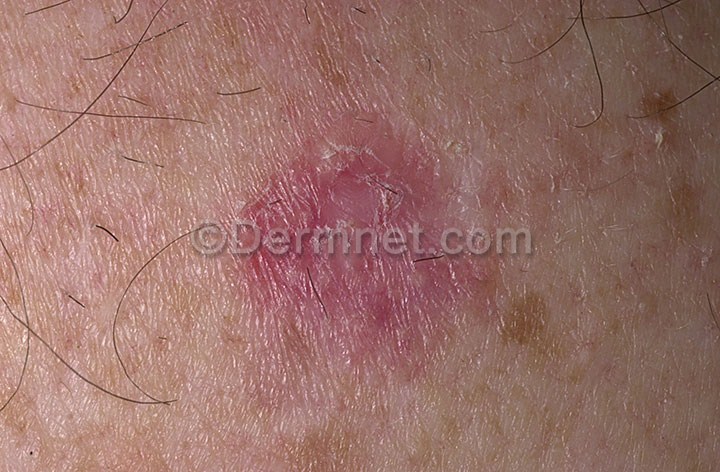
Disease: Actinic Keratosis Basal Cell Carcinoma and other Malignant Lesions